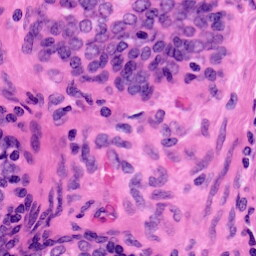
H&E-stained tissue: Prostate